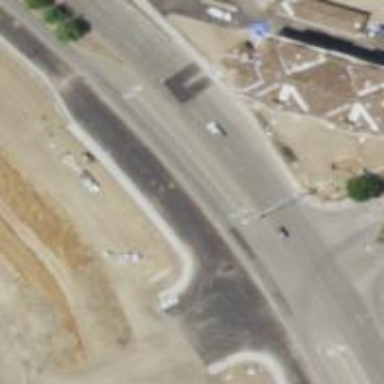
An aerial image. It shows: Tertiary road with asphalt surface.